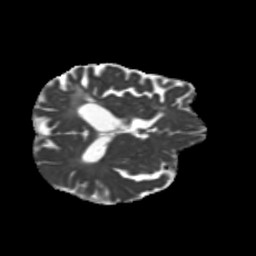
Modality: MD
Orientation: axial
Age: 64
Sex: male
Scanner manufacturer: siemens
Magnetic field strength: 3 T
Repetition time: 5.25 s
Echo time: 0.08 s